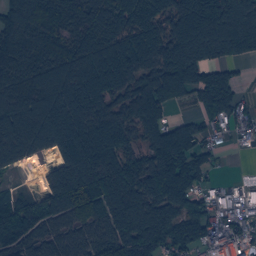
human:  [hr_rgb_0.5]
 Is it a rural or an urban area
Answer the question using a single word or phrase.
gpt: rural

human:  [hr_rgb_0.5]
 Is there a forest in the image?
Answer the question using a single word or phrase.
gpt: yes

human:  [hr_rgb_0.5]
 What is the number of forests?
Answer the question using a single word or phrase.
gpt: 13

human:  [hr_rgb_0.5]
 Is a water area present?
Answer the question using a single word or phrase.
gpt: yes

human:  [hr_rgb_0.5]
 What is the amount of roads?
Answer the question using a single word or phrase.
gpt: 30

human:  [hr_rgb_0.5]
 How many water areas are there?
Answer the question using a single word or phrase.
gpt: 1

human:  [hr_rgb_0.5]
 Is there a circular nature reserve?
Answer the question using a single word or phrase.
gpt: no

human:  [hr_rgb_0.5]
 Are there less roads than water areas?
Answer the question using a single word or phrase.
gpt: no

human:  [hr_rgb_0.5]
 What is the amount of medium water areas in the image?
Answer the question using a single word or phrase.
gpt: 0

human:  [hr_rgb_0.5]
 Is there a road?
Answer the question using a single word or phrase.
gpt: yes

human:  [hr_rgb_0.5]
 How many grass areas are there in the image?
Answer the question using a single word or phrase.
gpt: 3

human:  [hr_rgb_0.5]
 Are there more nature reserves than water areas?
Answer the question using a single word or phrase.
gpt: yes

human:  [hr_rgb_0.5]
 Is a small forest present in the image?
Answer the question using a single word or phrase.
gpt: yes

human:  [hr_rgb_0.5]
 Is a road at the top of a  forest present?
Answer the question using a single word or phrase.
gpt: yes

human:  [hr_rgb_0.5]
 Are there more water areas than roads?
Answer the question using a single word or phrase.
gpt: no

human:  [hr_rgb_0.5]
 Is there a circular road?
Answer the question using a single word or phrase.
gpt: no

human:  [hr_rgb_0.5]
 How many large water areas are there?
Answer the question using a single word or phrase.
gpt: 0

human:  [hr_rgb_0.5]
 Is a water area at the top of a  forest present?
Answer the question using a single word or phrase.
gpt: yes

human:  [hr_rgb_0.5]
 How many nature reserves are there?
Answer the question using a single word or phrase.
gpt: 3

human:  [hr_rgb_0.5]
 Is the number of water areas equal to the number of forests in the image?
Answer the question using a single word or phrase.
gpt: no

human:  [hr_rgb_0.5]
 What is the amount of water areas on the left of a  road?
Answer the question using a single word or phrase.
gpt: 1

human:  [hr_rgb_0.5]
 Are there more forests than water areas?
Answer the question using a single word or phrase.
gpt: yes

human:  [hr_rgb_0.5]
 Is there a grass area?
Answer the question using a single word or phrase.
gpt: yes

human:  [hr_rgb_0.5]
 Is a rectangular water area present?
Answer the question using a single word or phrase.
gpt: yes

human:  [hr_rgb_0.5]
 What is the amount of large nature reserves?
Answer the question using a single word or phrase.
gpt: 3

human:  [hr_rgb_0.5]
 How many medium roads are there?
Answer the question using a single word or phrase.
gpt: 0

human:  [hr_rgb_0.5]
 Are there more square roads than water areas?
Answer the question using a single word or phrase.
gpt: no

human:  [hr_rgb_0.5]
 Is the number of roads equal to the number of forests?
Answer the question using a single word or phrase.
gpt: no

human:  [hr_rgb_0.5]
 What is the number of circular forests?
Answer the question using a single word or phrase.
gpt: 1

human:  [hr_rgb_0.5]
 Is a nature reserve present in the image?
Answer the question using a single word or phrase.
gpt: yes

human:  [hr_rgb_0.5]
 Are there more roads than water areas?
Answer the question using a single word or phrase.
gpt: yes

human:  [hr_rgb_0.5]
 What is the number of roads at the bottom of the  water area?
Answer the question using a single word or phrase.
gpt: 5

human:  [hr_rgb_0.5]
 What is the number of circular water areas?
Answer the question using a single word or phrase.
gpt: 1

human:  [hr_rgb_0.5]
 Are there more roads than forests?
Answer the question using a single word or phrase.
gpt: yes

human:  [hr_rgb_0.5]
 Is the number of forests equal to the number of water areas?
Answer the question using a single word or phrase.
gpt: no

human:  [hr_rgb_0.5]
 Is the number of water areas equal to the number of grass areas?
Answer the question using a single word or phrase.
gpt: no

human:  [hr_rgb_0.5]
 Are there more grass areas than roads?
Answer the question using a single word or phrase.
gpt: no

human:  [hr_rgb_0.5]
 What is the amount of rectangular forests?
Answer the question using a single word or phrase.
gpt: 3

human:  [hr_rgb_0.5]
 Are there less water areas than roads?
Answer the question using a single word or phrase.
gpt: yes

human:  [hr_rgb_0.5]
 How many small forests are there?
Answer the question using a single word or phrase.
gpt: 1

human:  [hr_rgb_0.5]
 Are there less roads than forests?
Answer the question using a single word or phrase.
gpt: no

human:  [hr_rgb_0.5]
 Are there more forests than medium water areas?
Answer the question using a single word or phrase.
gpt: yes

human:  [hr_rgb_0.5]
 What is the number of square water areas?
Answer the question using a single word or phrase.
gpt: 1

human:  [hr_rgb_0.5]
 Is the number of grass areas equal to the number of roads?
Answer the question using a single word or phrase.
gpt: no

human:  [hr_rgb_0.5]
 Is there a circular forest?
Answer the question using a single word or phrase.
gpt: yes

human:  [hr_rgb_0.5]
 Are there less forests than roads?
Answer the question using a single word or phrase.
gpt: yes

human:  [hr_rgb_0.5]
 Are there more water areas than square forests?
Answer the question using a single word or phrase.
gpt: no

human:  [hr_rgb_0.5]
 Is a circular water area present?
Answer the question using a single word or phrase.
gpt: yes

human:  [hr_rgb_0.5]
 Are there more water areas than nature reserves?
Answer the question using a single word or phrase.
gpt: no

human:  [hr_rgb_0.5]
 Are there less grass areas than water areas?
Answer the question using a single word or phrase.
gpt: no

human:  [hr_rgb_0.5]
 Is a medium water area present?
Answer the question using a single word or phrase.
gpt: no

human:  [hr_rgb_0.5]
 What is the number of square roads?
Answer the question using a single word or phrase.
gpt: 0

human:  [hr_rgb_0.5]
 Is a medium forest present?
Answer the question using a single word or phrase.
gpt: yes

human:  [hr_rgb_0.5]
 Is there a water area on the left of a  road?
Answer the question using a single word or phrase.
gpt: yes

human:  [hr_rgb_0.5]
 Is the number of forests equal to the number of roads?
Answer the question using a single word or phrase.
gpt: no

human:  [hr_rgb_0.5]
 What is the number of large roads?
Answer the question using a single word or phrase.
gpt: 0

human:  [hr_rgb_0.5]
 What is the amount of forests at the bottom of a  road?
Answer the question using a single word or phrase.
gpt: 10

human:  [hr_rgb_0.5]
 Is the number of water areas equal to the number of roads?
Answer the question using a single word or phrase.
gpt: no

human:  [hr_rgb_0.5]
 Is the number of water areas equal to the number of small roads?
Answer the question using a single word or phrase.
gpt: no

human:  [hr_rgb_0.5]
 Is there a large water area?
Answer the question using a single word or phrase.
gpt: no

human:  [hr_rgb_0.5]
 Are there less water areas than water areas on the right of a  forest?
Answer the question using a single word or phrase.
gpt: no

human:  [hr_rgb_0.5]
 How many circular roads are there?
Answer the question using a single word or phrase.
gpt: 0

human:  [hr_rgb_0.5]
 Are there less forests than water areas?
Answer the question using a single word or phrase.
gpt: no

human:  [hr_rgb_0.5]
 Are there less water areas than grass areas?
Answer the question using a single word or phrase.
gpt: yes